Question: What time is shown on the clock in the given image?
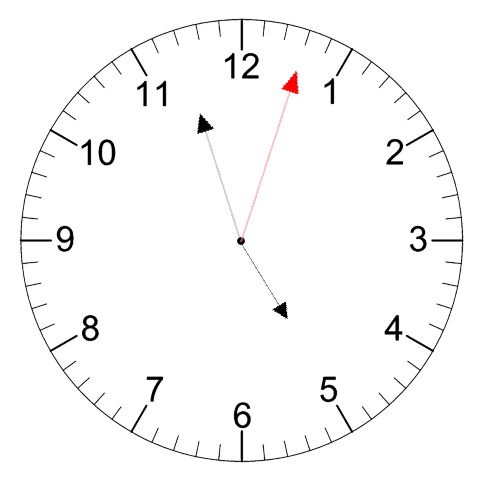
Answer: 04:57:03